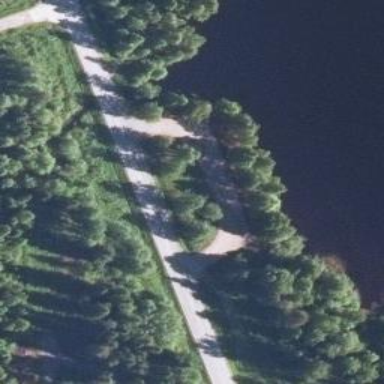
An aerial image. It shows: Rest area on the road.